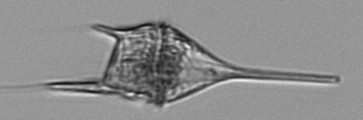
Label: Tripos_lineatus